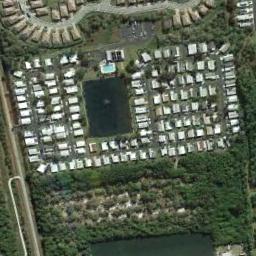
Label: mobile_home_park